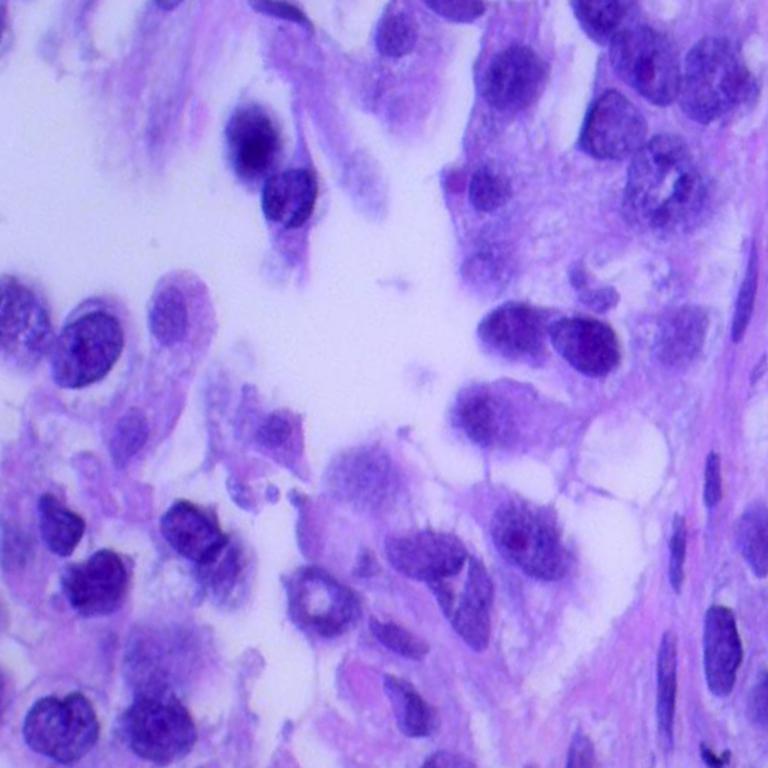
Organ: lung
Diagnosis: adenocarcinomas